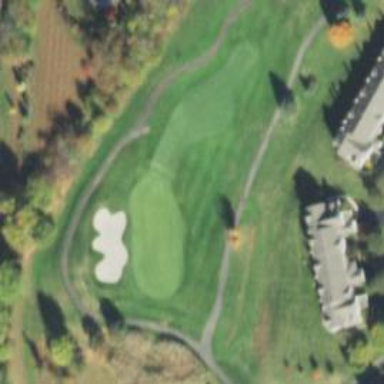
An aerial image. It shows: Golf hole.